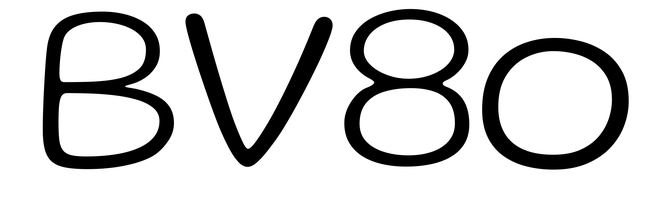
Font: Gluten_ExtraLight